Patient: sex F, age 70
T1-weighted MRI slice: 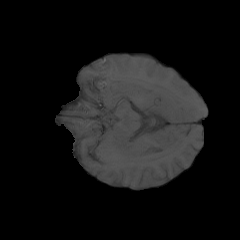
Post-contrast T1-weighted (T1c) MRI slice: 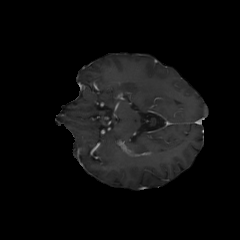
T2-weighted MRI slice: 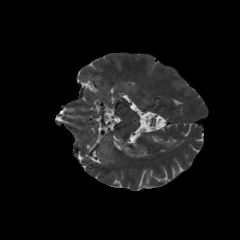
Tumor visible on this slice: yes
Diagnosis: Glioblastoma, IDH-wildtype
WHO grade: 4